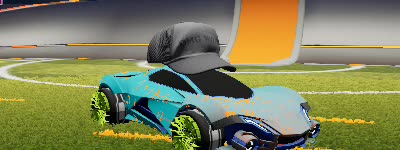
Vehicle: werewolf